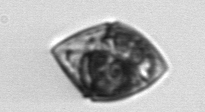
Label: Gyrodinium